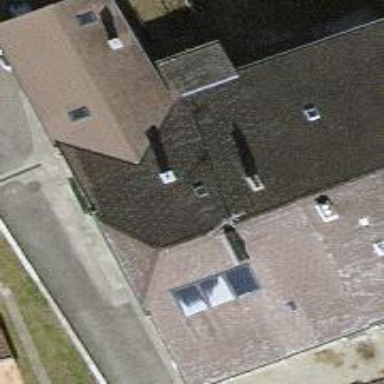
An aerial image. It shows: Gabled roof on building that houses apartments.